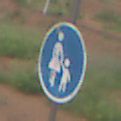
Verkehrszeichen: Gehweg
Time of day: SunriseSunset
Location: Outdoor (Nature)
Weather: PartlyCloudy
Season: NotSpecified
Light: Natural